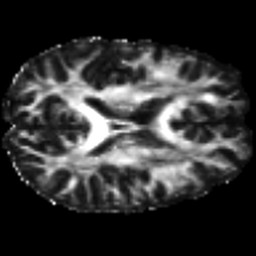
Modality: FA
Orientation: axial
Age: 32
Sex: male
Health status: ill
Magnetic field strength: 3 T
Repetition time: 9 s
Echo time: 0.093 s